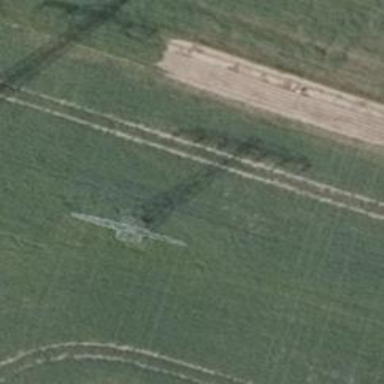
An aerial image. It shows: Power tower.